Question: I know this question is rather long, but I was not sure how to explain my problem in a shorter way. The question itself is about class hierarchy design and, especially, how to port an existing hierarchy based on pointers to one using smart pointers. If anyone can come up with some way to simplify my explanation and, thus, make this question more generic, please let me know. In that way, it might be useful for more SO readers.
I am designing a C++ application for handling a system that allows me to read some sensors. The system is composed of remotes machines from where I collect the measurements. This application must actually work with two different subsystems:
1. Aggregated system: this type of system contains several components from where I collect measurements. All the communication goes through the aggregated system which will redirect the data to the specific component if needed (global commands sent to the aggregated system itself do not need to be transferred to individual components).
2. Standalone system: in this case there is just a single system and all the communication (including global commands) is sent to that system.
Next you can see the class diagram I came up with:

The standalone system inherits both from 'ConnMgr' and 'MeasurementDevice'. On the other hand, an aggregated system splits its functionality between 'AggrSystem' and 'Component'.
Basically, as a user what I want to have is a 'MeasurementDevice' object and transparently send data to corresponding endpoint, be it an aggregated system or a standalone one.
This is my current implementation. First, the two base abstract classes:
'''
class MeasurementDevice {
public:
virtual ~MeasurementDevice() {}
virtual void send_data(const std::vector<char>& data) = 0;
};
class ConnMgr {
public:
ConnMgr(const std::string& addr) : addr_(addr) {}
virtual ~ConnMgr() {}
virtual void connect() = 0;
virtual void disconnect() = 0;
protected:
std::string addr_;
};
'''
These are the classes for an aggregated system:
'''
class Component : public MeasurementDevice {
public:
Component(AggrSystem& as, int slot) : aggr_sys_(as), slot_(slot) {}
void send_data(const std::vector<char>& data) {
aggr_sys_.send_data(slot_, data);
}
private:
AggrSystem& aggr_sys_;
int slot_;
};
class AggrSystem : public ConnMgr {
public:
AggrSystem(const std::string& addr) : ConnMgr(addr) {}
~AggrSystem() { for (auto& entry : components_) delete entry.second; }
// overridden virtual functions omitted (not using smart pointers)
MeasurementDevice* get_measurement_device(int slot) {
if (!is_slot_used(slot)) throw std::runtime_error("Empty slot");
return components_.find(slot)->second;
}
private:
std::map<int, Component*> components_;
bool is_slot_used(int slot) const {
return components_.find(slot) != components_.end();
}
void add_component(int slot) {
if (is_slot_used(slot)) throw std::runtime_error("Slot already used");
components_.insert(std::make_pair(slot, new Component(*this, slot)));
}
};
'''
This is the code for a standalone system:
'''
class StandAloneSystem : public ConnMgr, public MeasurementDevice {
public:
StandAloneSystem(const std::string& addr) : ConnMgr(addr) {}
// overridden virtual functions omitted (not using smart pointers)
MeasurementDevice* get_measurement_device() {
return this;
}
};
'''
These are factory-like functions responsible for creating 'ConnMgr' and 'MeasurementDevice' objects:
'''
typedef std::map<std::string, boost::any> Config;
ConnMgr* create_conn_mgr(const Config& cfg) {
const std::string& type =
boost::any_cast<std::string>(cfg.find("type")->second);
const std::string& addr =
boost::any_cast<std::string>(cfg.find("addr")->second);
ConnMgr* ep;
if (type == "aggregated") ep = new AggrSystem(addr);
else if (type == "standalone") ep = new StandAloneSystem(addr);
else throw std::runtime_error("Unknown type");
return ep;
}
MeasurementDevice* get_measurement_device(ConnMgr* ep, const Config& cfg) {
const std::string& type =
boost::any_cast<std::string>(cfg.find("type")->second);
if (type == "aggregated") {
int slot = boost::any_cast<int>(cfg.find("slot")->second);
AggrSystem* aggr_sys = dynamic_cast<AggrSystem*>(ep);
return aggr_sys->get_measurement_device(slot);
}
else if (type == "standalone") return dynamic_cast<StandAloneSystem*>(ep);
else throw std::runtime_error("Unknown type");
}
'''
And finally here it is 'main()', showing a very simple usage case:
'''
#define USE_AGGR
int main() {
Config config = {
{ "addr", boost::any(std::string("192.168.1.10")) },
#ifdef USE_AGGR
{ "type", boost::any(std::string("aggregated")) },
{ "slot", boost::any(1) },
#else
{ "type", boost::any(std::string("standalone")) },
#endif
};
ConnMgr* ep = create_conn_mgr(config);
ep->connect();
MeasurementDevice* dev = get_measurement_device(ep, config);
std::vector<char> data; // in real life data should contain something
dev->send_data(data);
ep->disconnect();
delete ep;
return 0;
}
'''
First of all, I wonder whether there is a way to avoid the 'dynamic_cast' in 'get_measurement_device'. Since 'AggrSystem::get_measurement_device(int slot)' and 'StandAloneSystem::get_measurement_device()' have different signatures, it is not possible to create a common virtual method in the base class. I was thinking to add a common method accepting a 'map' containing the options (e.g., the slot). In that case, I would not need to do the dynamic casting.
In order to port the class hierarchy to smart pointers I used 'unique_ptr'. First I changed the 'map' of components in 'AggrSystem' to:
'''
std::map<int, std::unique_ptr<Component> > components_;
'''
The addition of a new 'Component' now looks like:
'''
void AggrSystem::add_component(int slot) {
if (is_slot_used(slot)) throw std::runtime_error("Slot already used");
components_.insert(std::make_pair(slot,
std::unique_ptr<Component>(new Component(*this, slot))));
}
'''
For returning a 'Component' I decided to return a raw pointer since the lifetime of a 'Component' object is defined by the lifetime of an 'AggrSystem' object:
'''
MeasurementDevice* AggrSystem::get_measurement_device(int slot) {
if (!is_slot_used(slot)) throw std::runtime_error("Empty slot");
return components_.find(slot)->second.get();
}
'''
If I use a 'shared_ptr', however, then I run into problems with the implementation for the standalone system:
'''
MeasurementDevice* StandAloneSystem::get_measurement_device() {
return this;
}
'''
In this case I cannot return a 'shared_ptr' using 'this'. I guess I could create one extra level of indirection and have something like 'StandAloneConnMgr' and 'StandAloneMeasurementDevice', where the first class would hold a 'shared_ptr' to an instance of the second.
So, overall, I wanted to ask whether this a good approach when using smart pointers. Would it be preferable to use a 'map' of 'shared_ptr' and return a 'shared_ptr' too, or is it better the current approach based on using 'unique_ptr' for ownership and raw pointer for accessing?
P.S: 'create_conn_mgr' and 'main' are changed as well so that instead of using a raw pointer ('ConnMgr*') now I use 'unique_ptr<ConnMgr>'. I did not add the code since the question was already long enough.
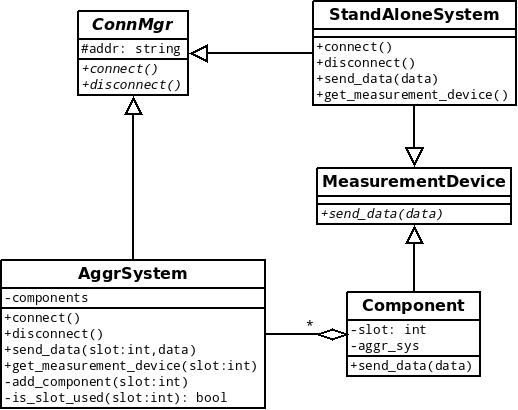
Answer: > First of all, I wonder whether there is a way to avoid the
dynamic_cast in get_measurement_device.
I would attempt to unify the 'get_measurement_device' signatures so that you can make this a virtual function in the base class.
> So, overall, I wanted to ask whether this a good approach when using
smart pointers.
I think you've done a good job. You've basically converted your "single ownership" news and deletes to 'unique_ptr' in a fairly mechanical fashion. This is exactly the right first (and perhaps last) step.
I also think you made the right decision in returning raw pointers from 'get_measurement_device' because in your original code the clients of this function did not take ownership of this pointer. Dealing with raw pointers when you do not intend to share or transfer ownership is a good pattern that most programmers will recognize.
In summary, you've correctly translated your existing design to use smart pointers without changing the semantics of your design.
From here if you want to study the possibility of changing your design to one involving shared ownership, that is a perfectly valid next step. My own preference is to prefer unique ownership designs until a use case or circumstance demands shared ownership.
Unique ownership is not only more efficient, it is also easier to reason about. That ease in reasoning typically leads to fewer accidental cyclic memory ownership patters (cyclic memory ownership == leaked memory). Coders who just slap down shared_ptr every time they see a pointer are far more likely to end up with memory ownership cycles.
That being said, cyclic memory ownership is also possible using only 'unique_ptr'. And if it happens, you need 'weak_ptr' to break the cycle, and 'weak_ptr' only works with 'shared_ptr'. So the introduction of an ownership cycle is another good reason to migrate to 'shared_ptr'.